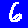
Digit: 6